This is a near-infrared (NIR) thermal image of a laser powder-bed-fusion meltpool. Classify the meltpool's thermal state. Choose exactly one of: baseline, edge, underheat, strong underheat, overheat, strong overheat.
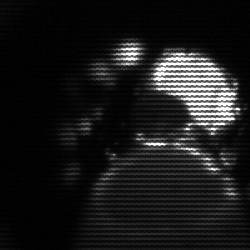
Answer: edge